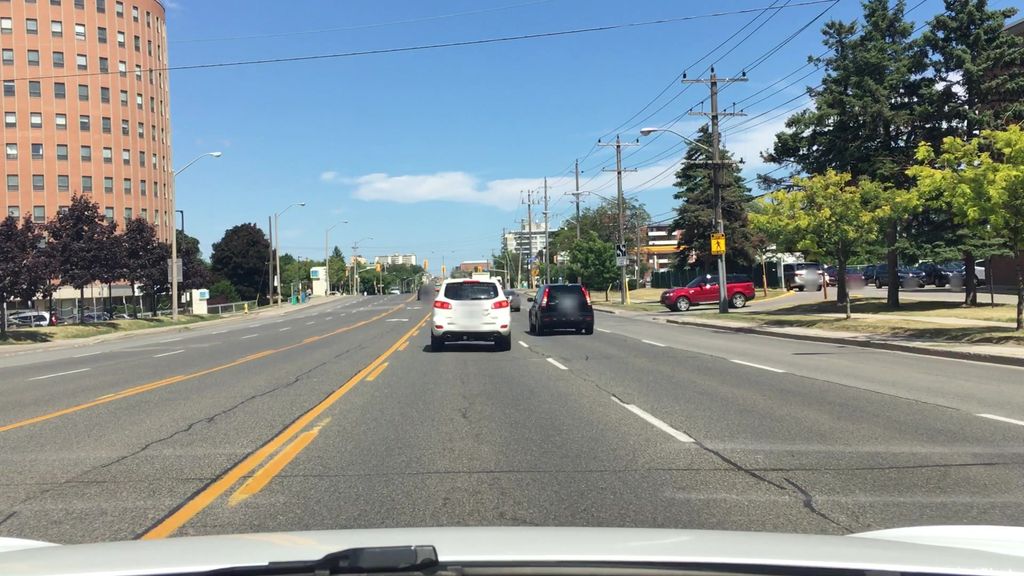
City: toronto